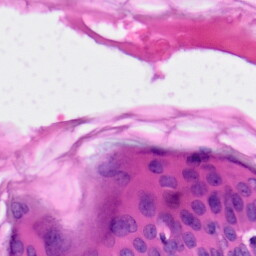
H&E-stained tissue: Skin